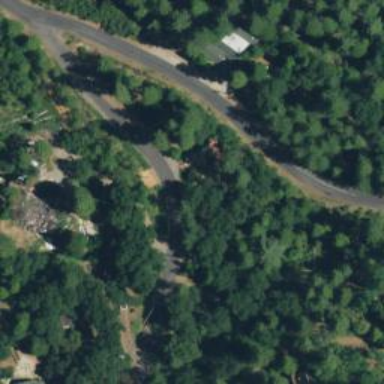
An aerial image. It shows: Residential road.